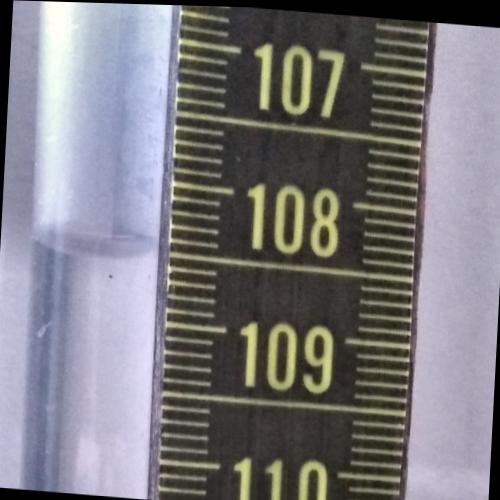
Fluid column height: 108.5 cm